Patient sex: M
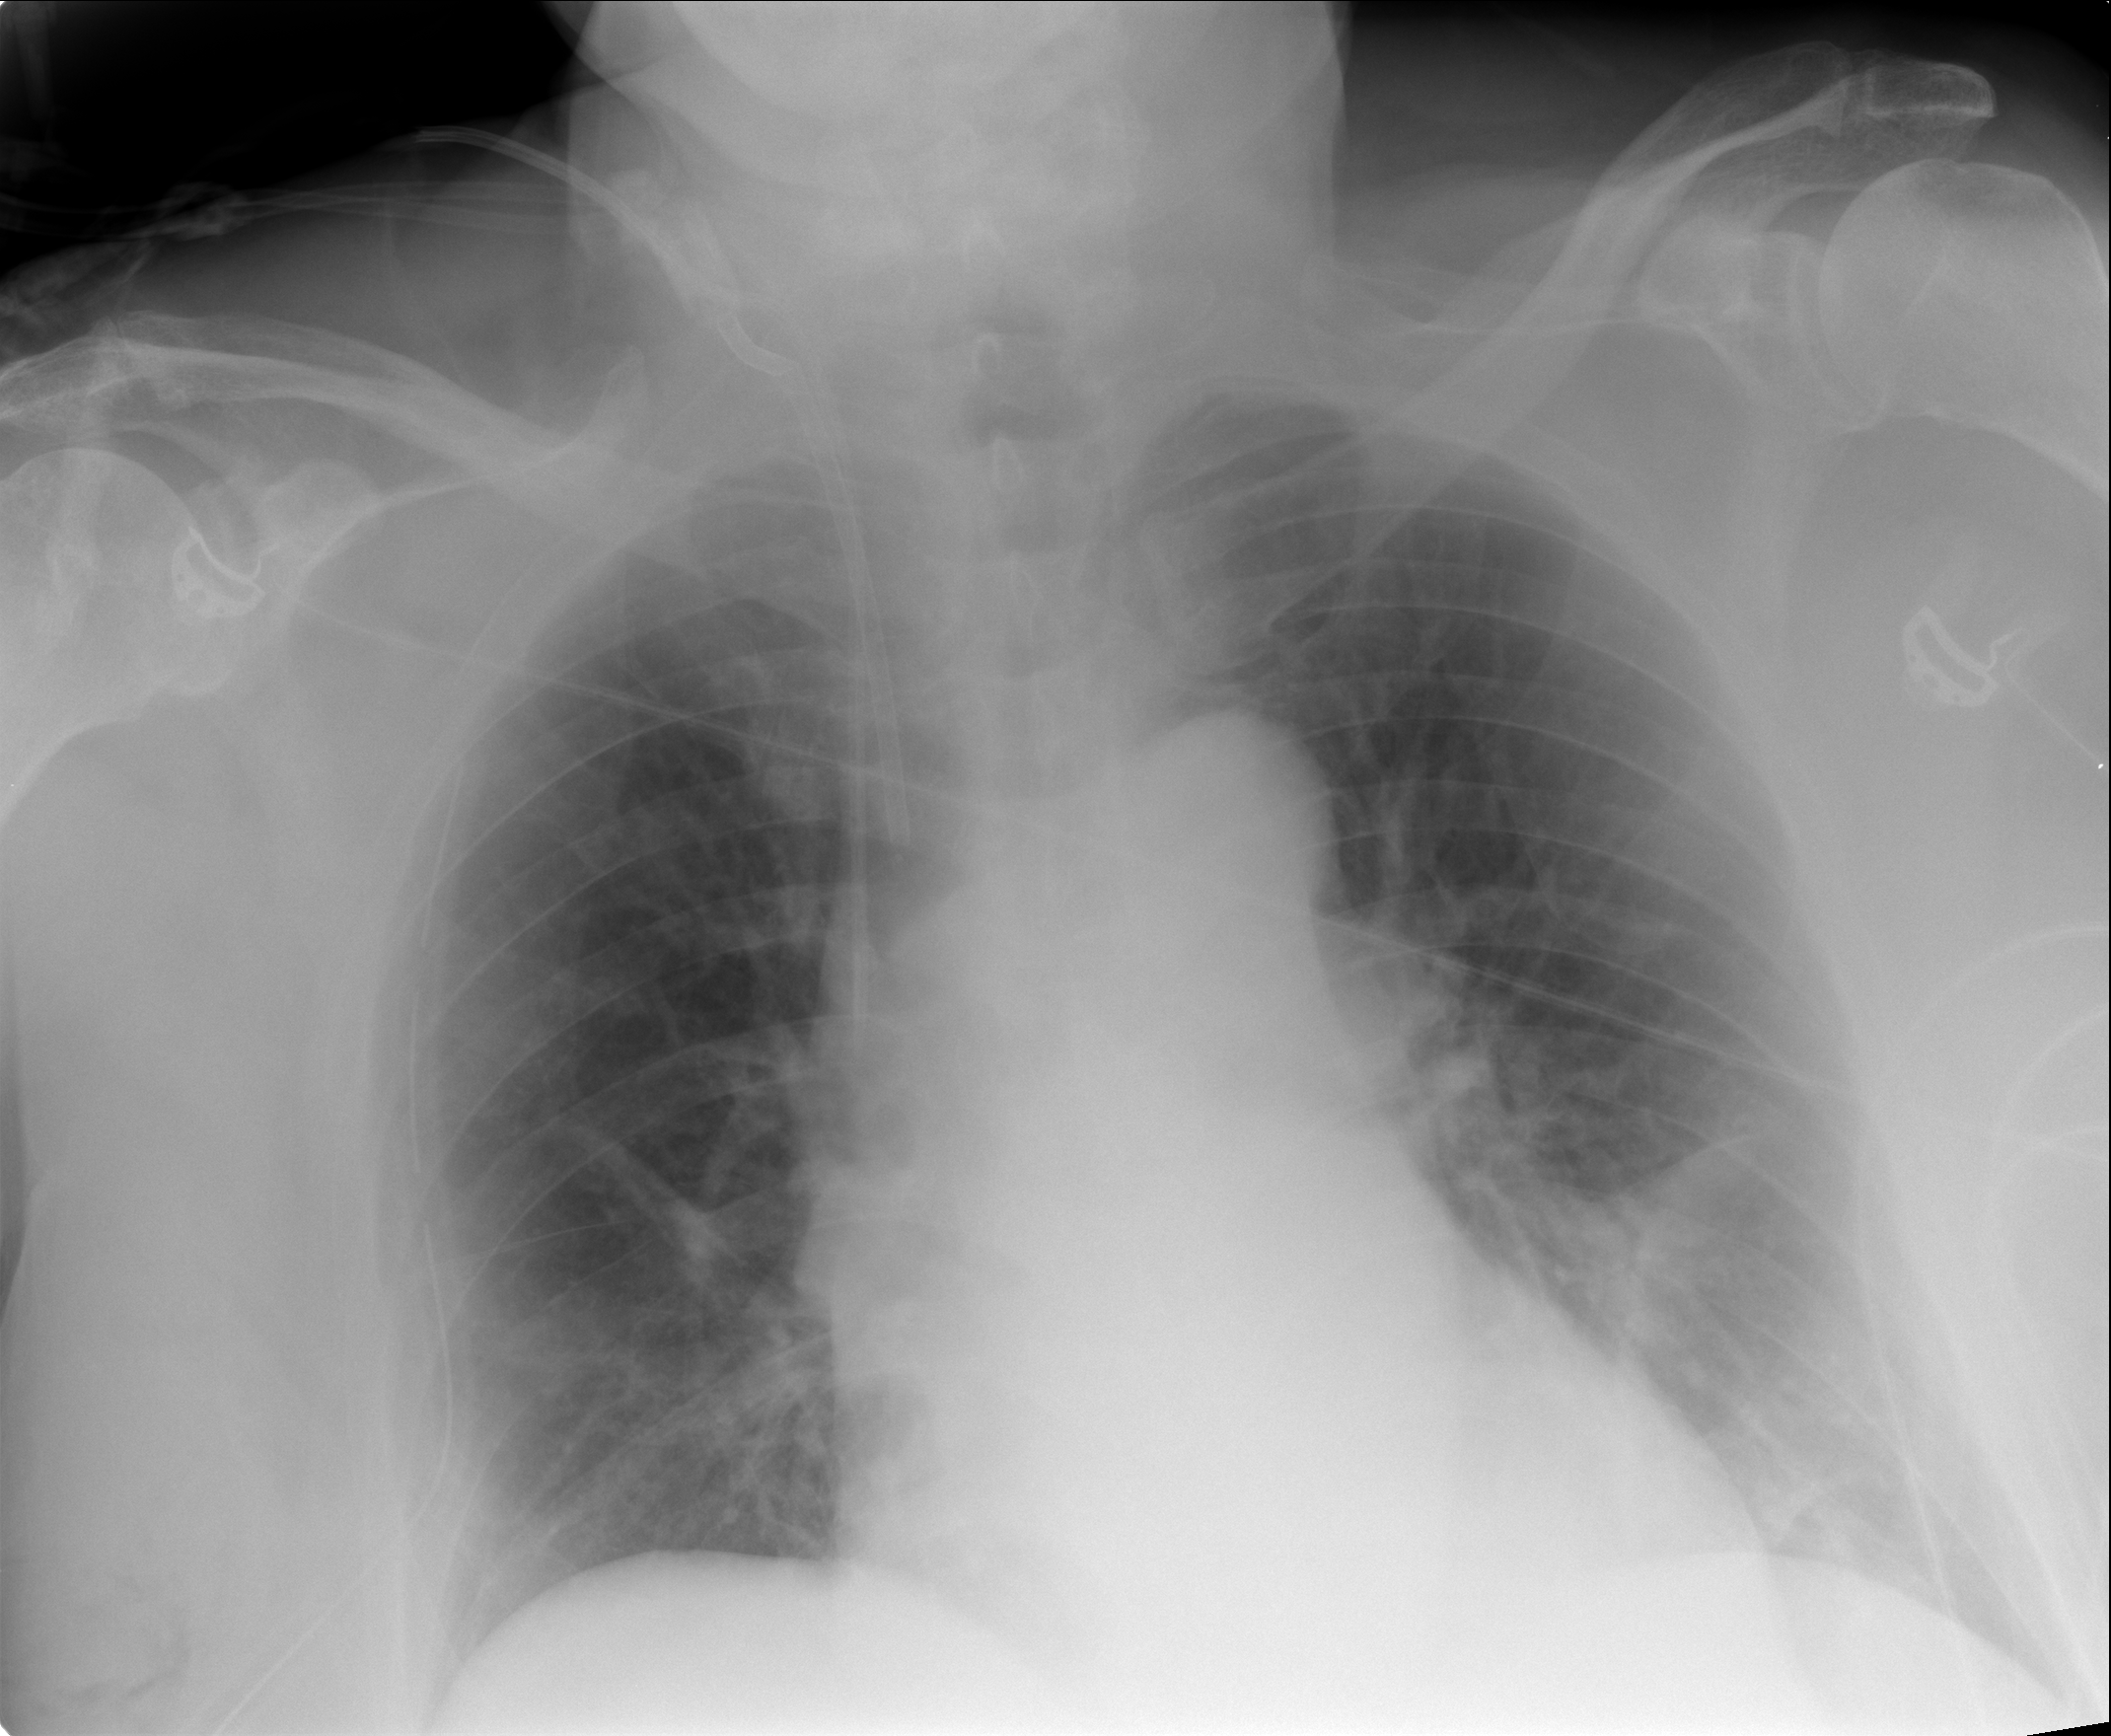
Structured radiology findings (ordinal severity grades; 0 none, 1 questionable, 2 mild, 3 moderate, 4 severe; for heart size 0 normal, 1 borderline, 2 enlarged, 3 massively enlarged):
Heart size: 1
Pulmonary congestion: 2
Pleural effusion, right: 1
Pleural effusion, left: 2
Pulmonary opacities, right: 2
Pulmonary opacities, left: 0
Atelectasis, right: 2
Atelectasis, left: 2